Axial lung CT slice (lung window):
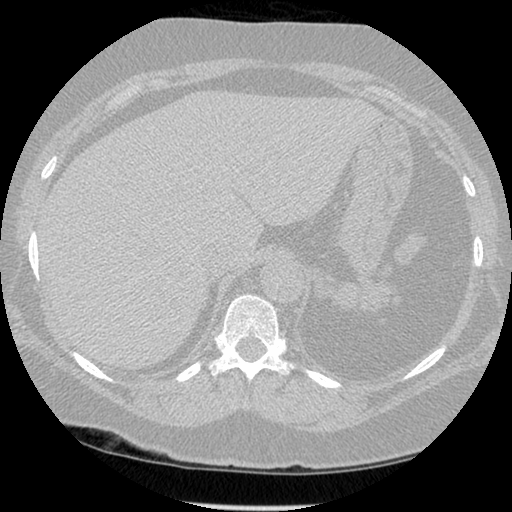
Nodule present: no